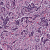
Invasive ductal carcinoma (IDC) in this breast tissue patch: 1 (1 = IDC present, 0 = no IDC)